Field crop: tomato
Growth stage: 1
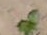
Species: solanum